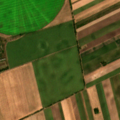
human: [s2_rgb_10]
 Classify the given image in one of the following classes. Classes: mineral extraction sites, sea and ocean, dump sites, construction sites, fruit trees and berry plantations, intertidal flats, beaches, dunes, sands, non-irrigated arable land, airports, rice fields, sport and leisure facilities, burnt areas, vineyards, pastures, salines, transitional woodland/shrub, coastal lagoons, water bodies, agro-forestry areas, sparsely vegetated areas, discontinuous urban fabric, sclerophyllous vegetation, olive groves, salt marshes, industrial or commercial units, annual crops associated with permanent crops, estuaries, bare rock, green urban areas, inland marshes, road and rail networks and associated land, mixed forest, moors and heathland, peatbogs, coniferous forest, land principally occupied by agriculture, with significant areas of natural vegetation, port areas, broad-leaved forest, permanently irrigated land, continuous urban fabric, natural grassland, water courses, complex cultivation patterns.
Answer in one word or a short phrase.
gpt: non-irrigated arable land